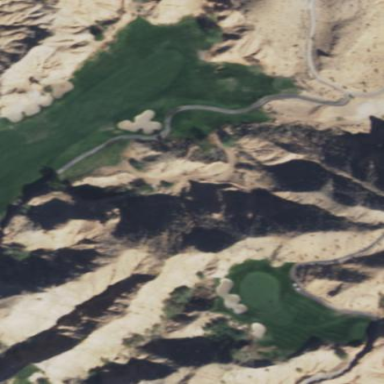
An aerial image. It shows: Area of rough grass used for golf.